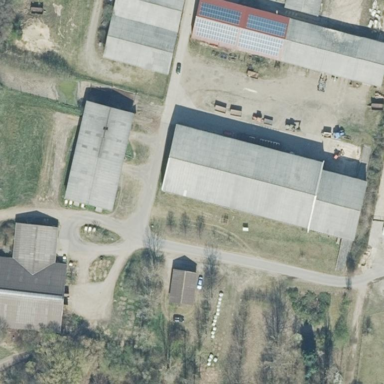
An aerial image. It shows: Gabled roof of grey-colored farm auxiliary building with its roof oriented along the structure.